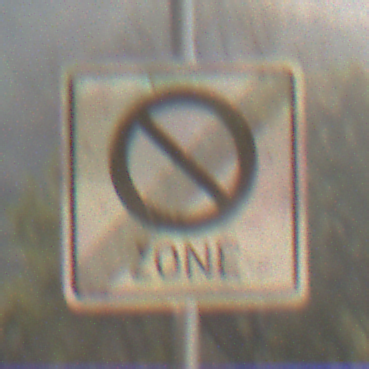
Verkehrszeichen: EndeEingeschraenktesHalteverbotZone
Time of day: SunriseSunset
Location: Outdoor (Nature)
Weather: Clear
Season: NotSpecified
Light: Natural